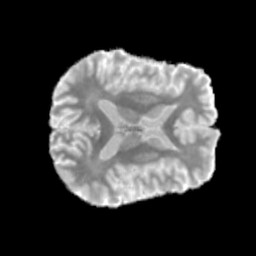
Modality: MD
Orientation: axial
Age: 54
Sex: male
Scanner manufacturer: siemens
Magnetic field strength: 3 T
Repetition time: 3.23 s
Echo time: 0.0892 s